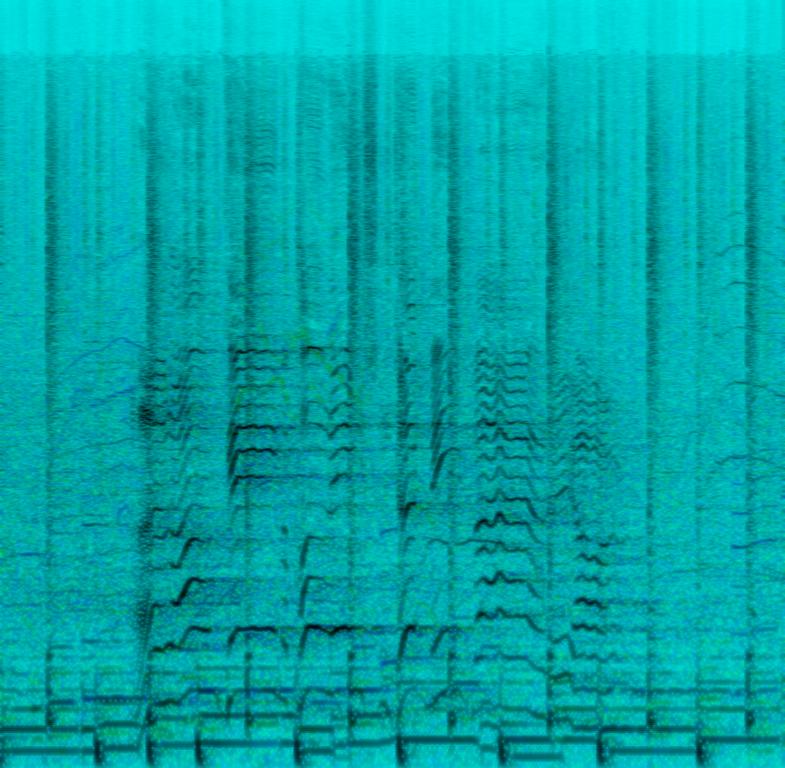
This seems to be a life recording because you can hear people in the background cheering. An electric bass is playing a bluesy bassline along with the drums holding a simple steady groove. One guitar is panned to the right side of the speakers playing chords while another e-guitar is playing a melody on the left side of the speakers. Both are fairly in the background. A male mid ranged voice is singing with a little reverb on his voice. This song may be playing life at a festival.